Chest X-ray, PA view. Patient: 45 years old, sex F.
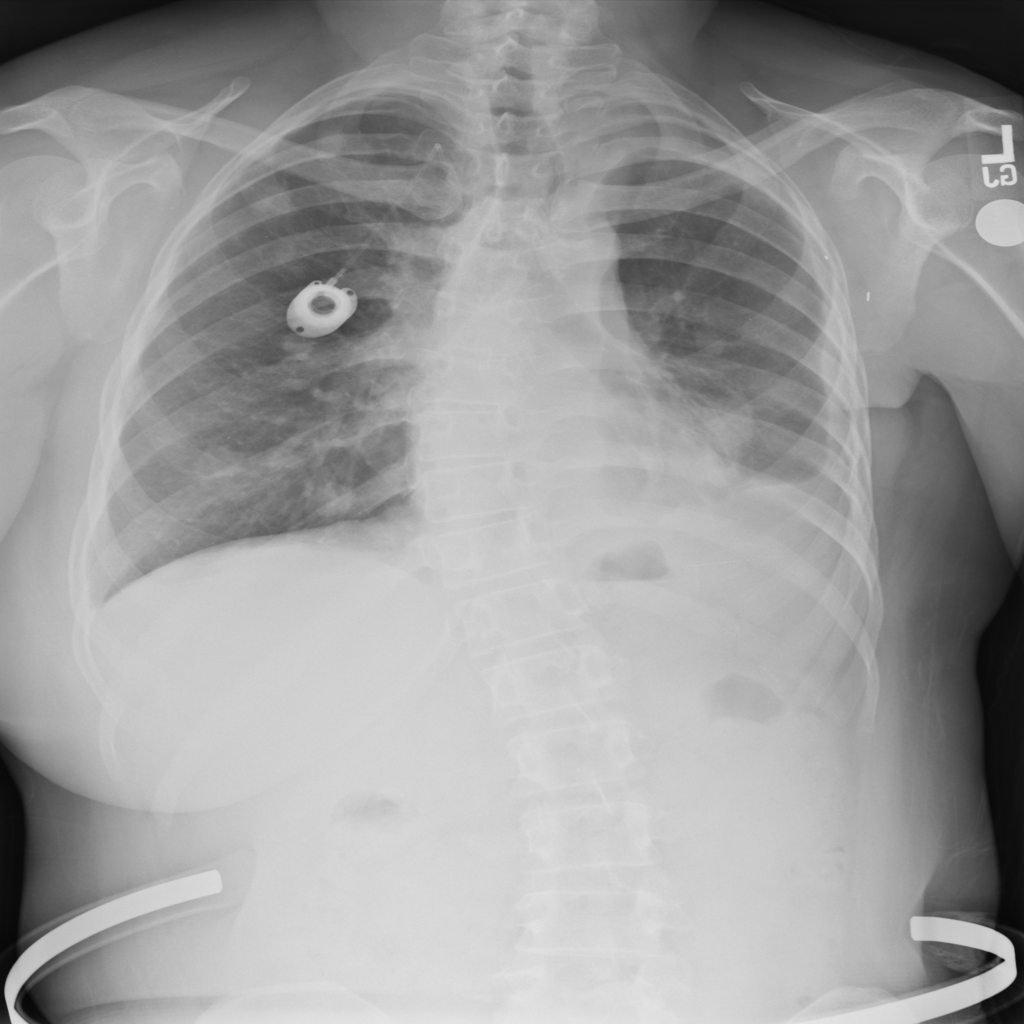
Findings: Consolidation